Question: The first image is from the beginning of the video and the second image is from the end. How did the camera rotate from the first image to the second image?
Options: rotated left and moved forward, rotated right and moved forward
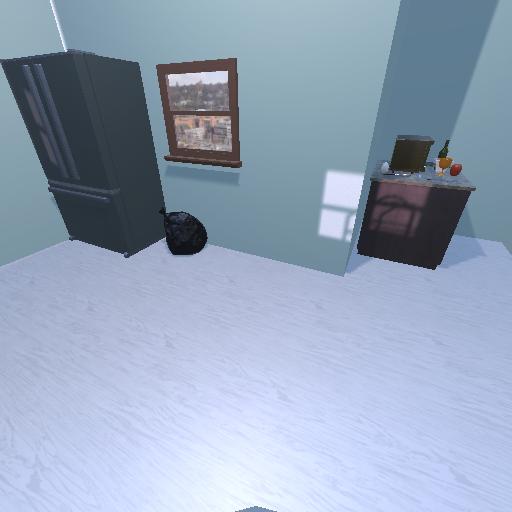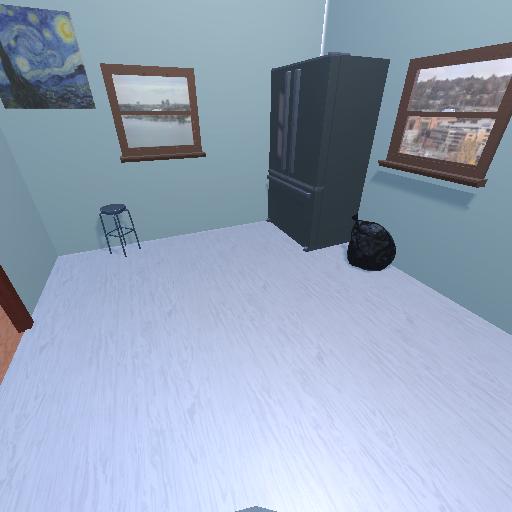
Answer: rotated left and moved forward